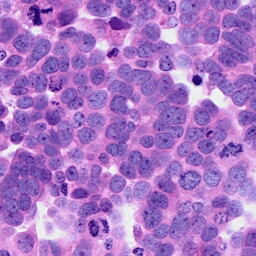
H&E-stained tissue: Ovarian